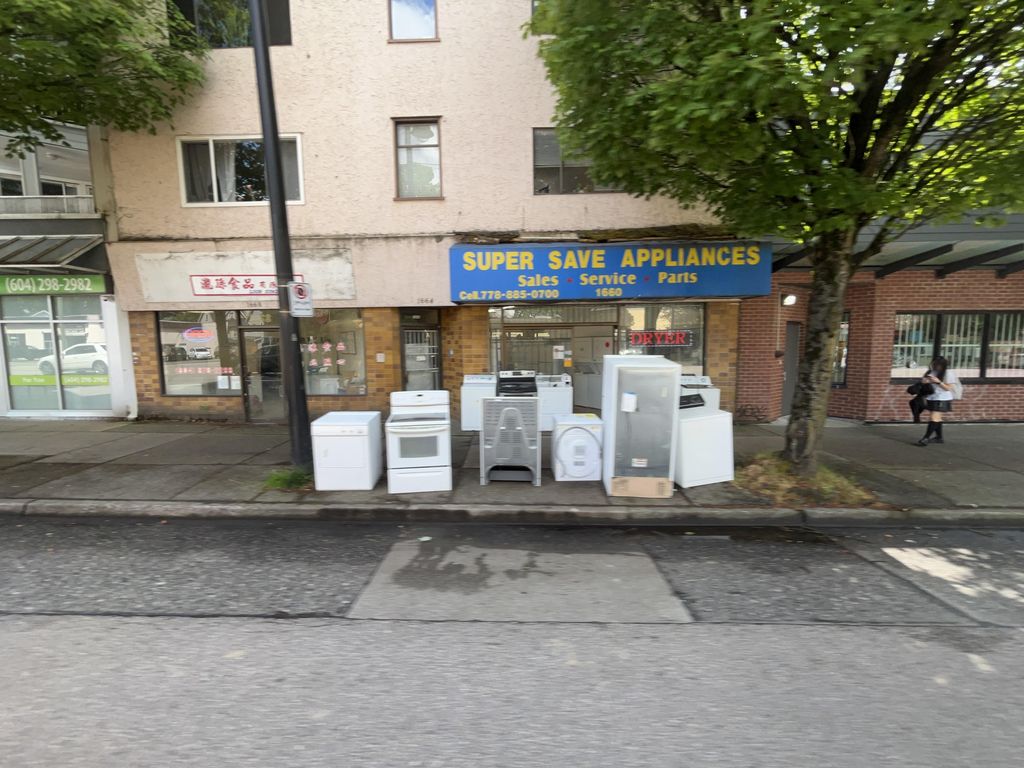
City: vancouver